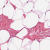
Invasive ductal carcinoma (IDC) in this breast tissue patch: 0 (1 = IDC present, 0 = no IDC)